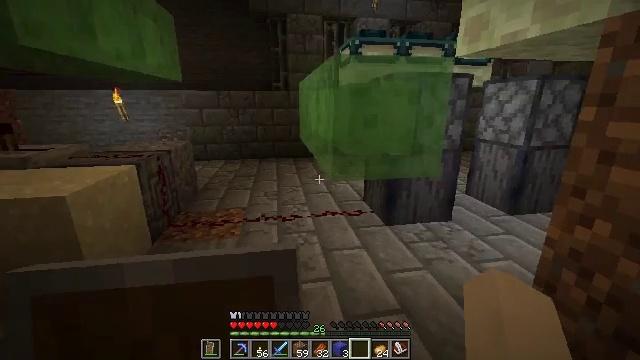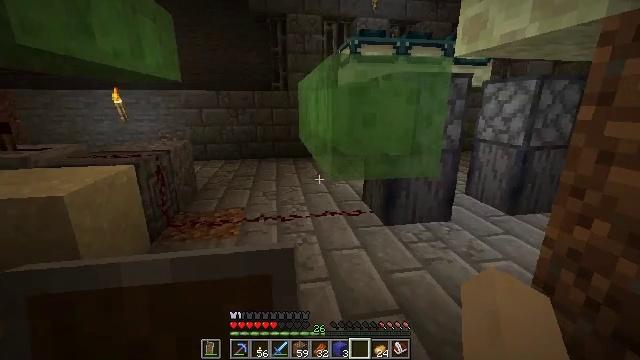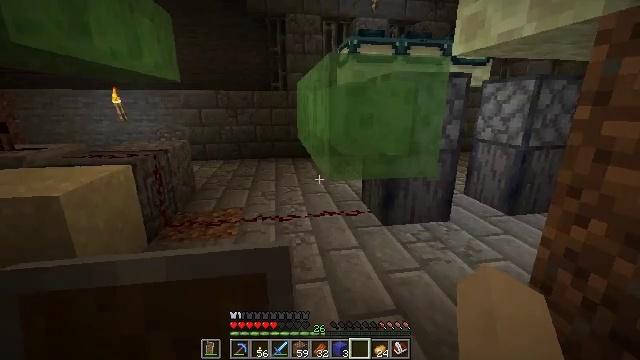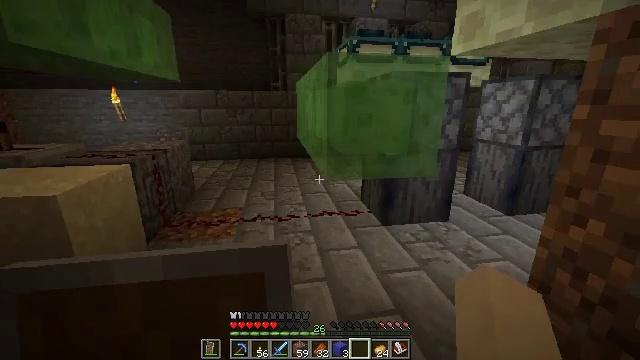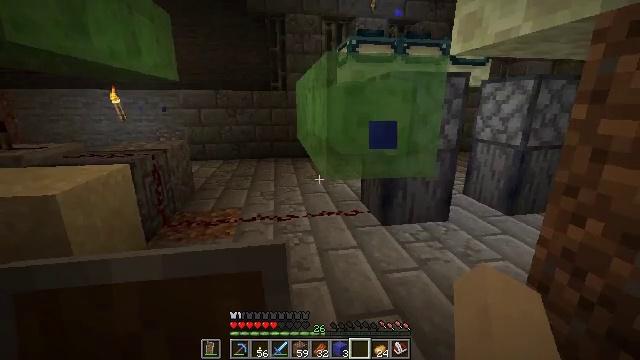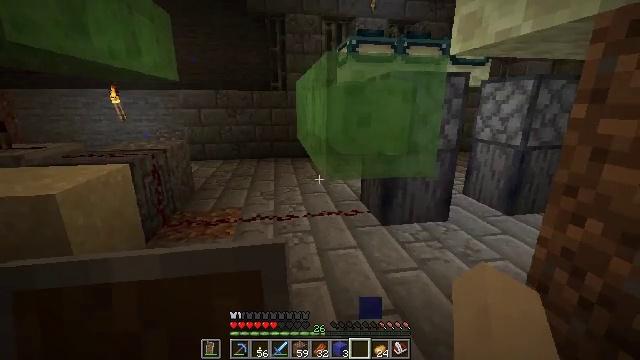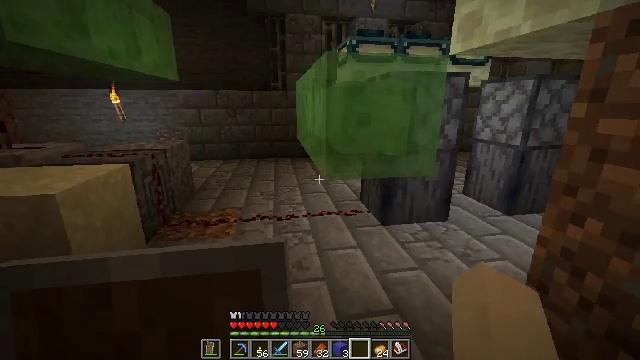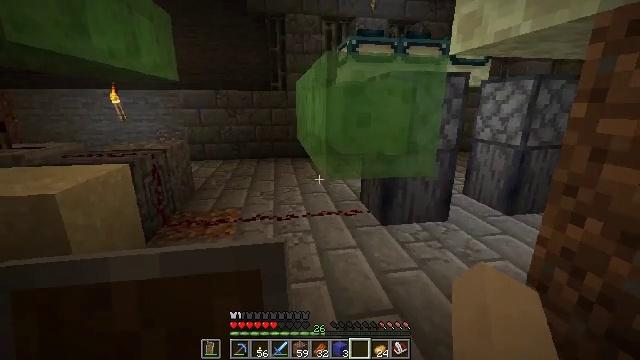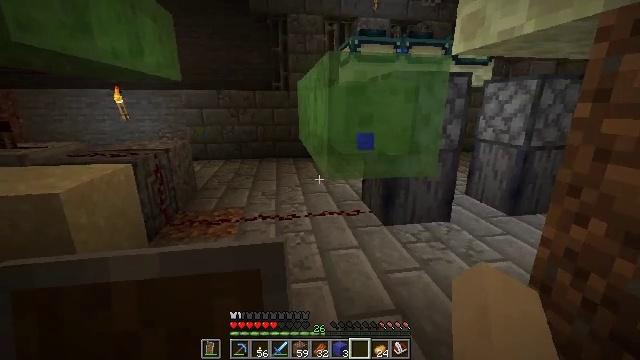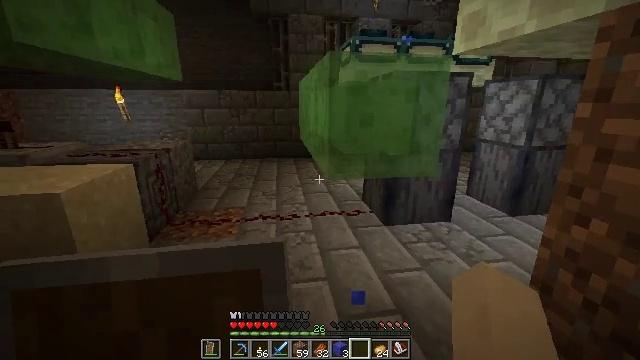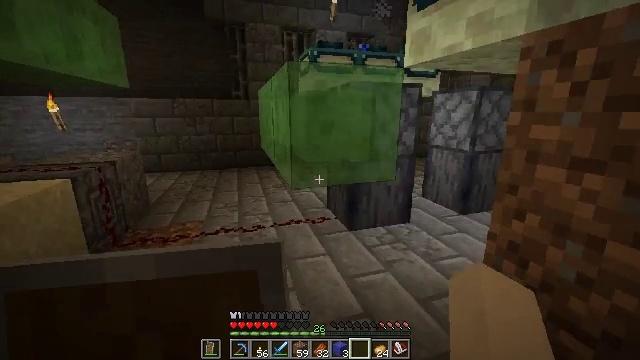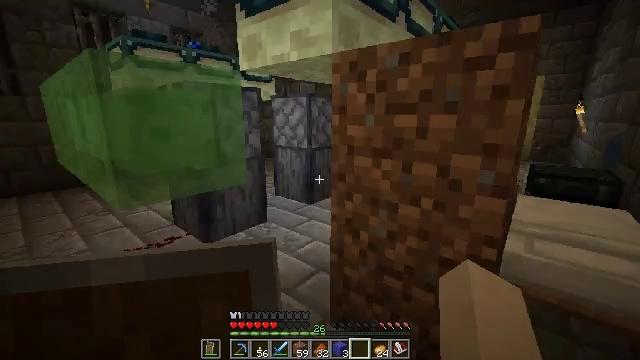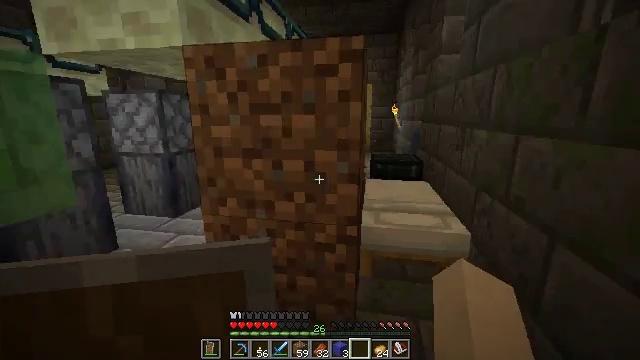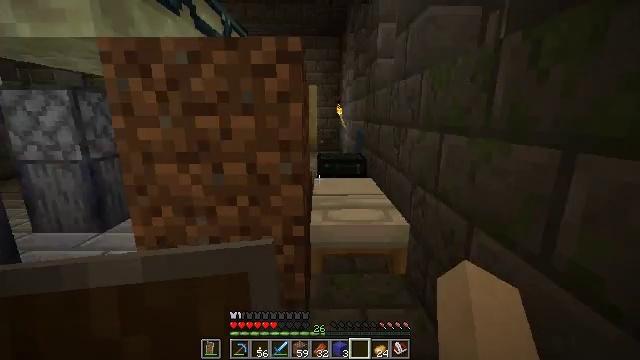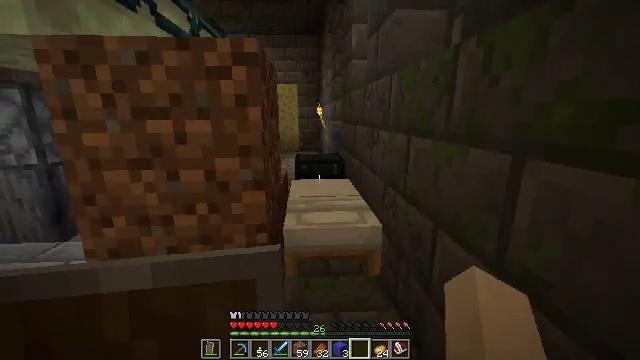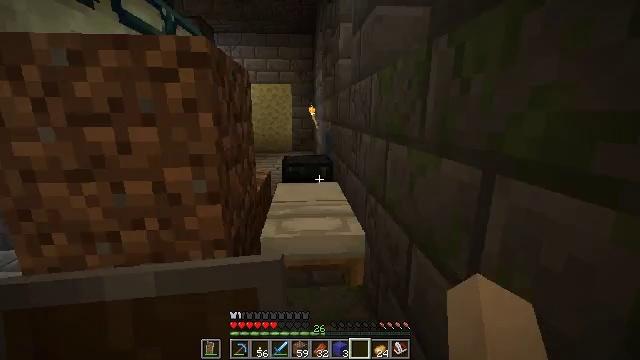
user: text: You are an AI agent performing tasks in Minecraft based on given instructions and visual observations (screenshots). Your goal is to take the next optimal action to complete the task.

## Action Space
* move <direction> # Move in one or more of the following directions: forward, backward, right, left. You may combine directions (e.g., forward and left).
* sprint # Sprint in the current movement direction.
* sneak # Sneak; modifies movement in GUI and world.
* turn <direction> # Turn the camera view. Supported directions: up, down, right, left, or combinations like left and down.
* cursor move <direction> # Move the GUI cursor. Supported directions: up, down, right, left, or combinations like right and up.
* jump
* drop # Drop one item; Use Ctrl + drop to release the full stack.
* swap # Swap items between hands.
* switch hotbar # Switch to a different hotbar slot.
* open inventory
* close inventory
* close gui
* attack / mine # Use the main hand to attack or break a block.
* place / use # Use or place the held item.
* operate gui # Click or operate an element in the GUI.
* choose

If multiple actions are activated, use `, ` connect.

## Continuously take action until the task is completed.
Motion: motion action
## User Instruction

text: Mine the sticky piston.
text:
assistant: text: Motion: no_op
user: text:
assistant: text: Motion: no_op
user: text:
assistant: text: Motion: no_op
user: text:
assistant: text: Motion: no_op
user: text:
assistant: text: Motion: no_op
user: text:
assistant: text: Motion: no_op
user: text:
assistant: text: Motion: no_op
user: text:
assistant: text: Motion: no_op
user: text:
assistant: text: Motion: no_op
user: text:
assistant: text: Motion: turn right and up
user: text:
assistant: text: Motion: turn right
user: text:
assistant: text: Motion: turn right
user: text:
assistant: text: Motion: move right, turn right
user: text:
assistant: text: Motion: move forward and move right, turn right
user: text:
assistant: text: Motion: move forward and move right
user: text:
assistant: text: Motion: move forward and move right
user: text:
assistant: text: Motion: move forward and move right
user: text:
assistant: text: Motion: move forward and move right
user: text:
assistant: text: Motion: move forward and move right
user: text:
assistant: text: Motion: move forward, turn left and down, jump
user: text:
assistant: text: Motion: move forward, turn left, jump
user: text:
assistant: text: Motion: move forward, turn left, jump
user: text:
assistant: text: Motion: move forward, jump
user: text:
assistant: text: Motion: move forward
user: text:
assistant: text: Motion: move forward
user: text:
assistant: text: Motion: move forward
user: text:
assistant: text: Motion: move forward
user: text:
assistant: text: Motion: move forward
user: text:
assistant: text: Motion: move forward
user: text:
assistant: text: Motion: move forward